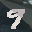
Label: 9